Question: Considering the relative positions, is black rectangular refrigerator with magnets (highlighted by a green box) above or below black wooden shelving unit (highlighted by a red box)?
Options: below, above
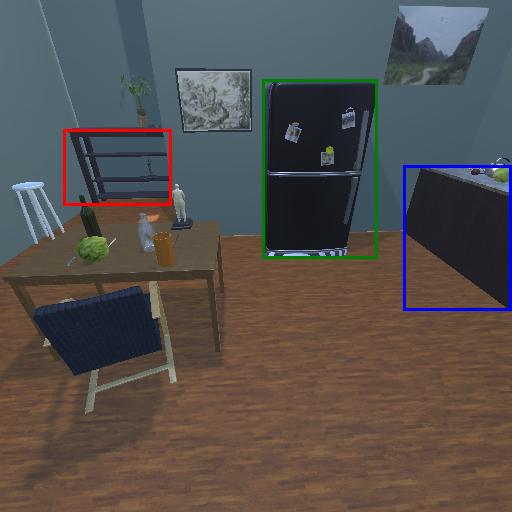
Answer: below